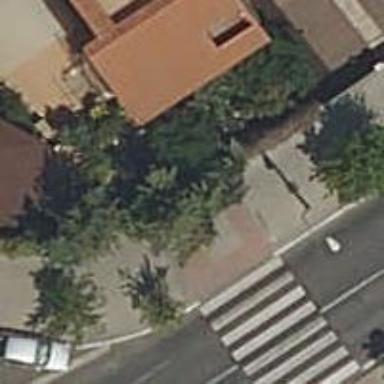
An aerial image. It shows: Sidewalk along the footway.